Aerial crown-view tile of a tropical tree (Barro Colorado Island, Panama), acquired 20250512:
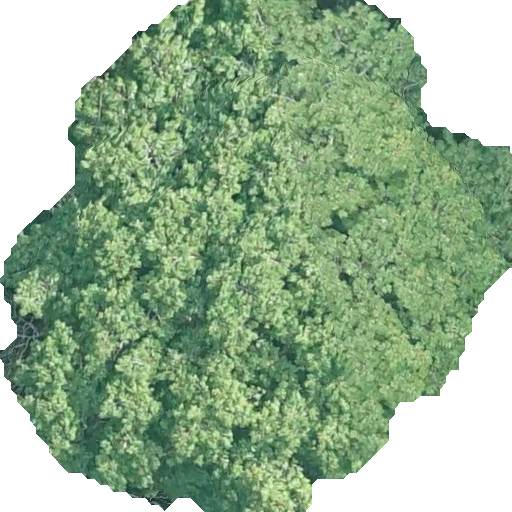
Species: Virola surinamensis
GBIF accepted scientific name: Virola surinamensis
Crown area: 294.531 m²